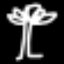
Label: palm tree